Aerial crown-view tile of a tropical tree (Barro Colorado Island, Panama), acquired 20250512:
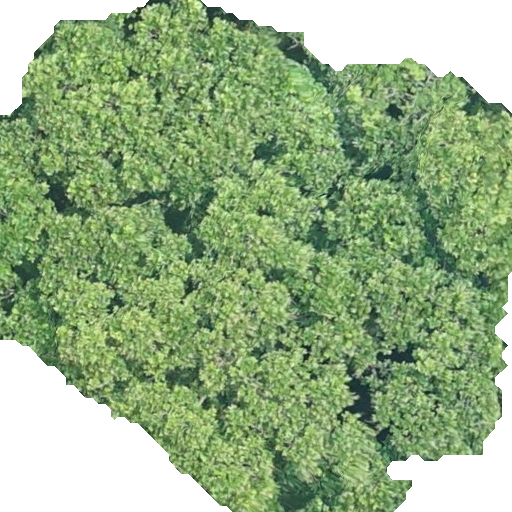
Species: Anacardium excelsum
GBIF accepted scientific name: Anacardium excelsum
Crown area: 317.89 m²